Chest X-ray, PA view. Patient: 24 years old, sex M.
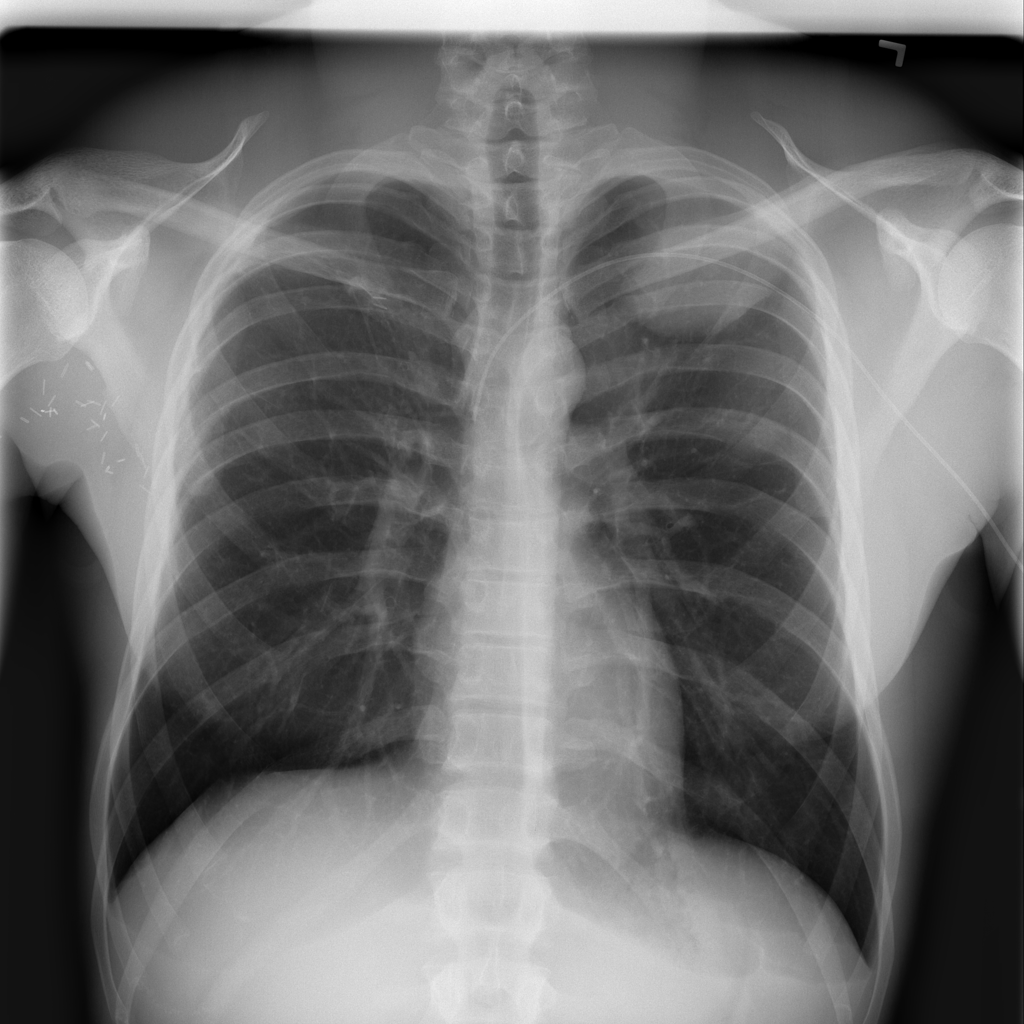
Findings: Infiltration, Mass